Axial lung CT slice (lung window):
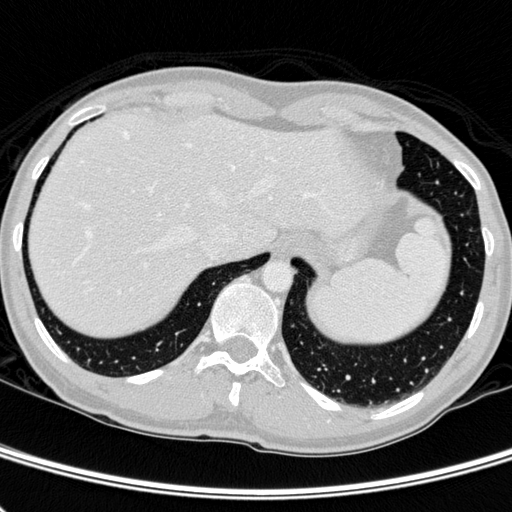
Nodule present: no